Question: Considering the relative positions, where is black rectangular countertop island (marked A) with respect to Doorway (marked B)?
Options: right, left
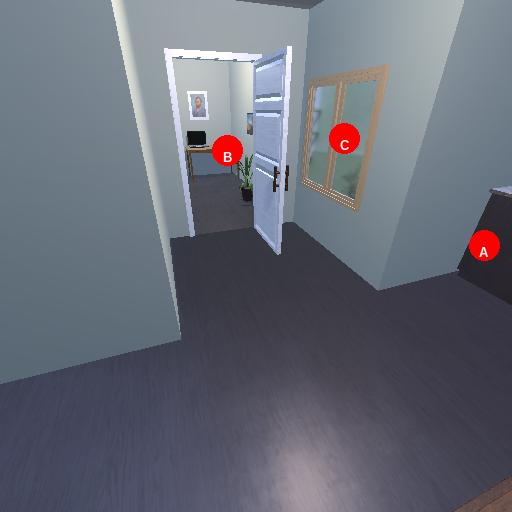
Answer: right